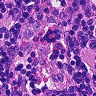
Metastatic tissue present: no